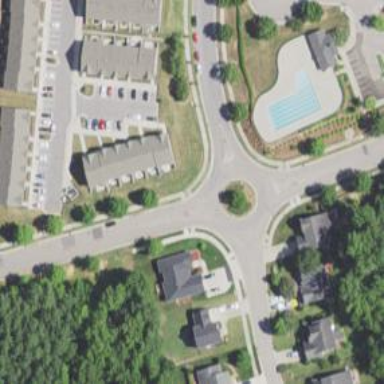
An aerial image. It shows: Residential road with roundabout.